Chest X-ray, AP view. Patient: 46 years old, sex M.
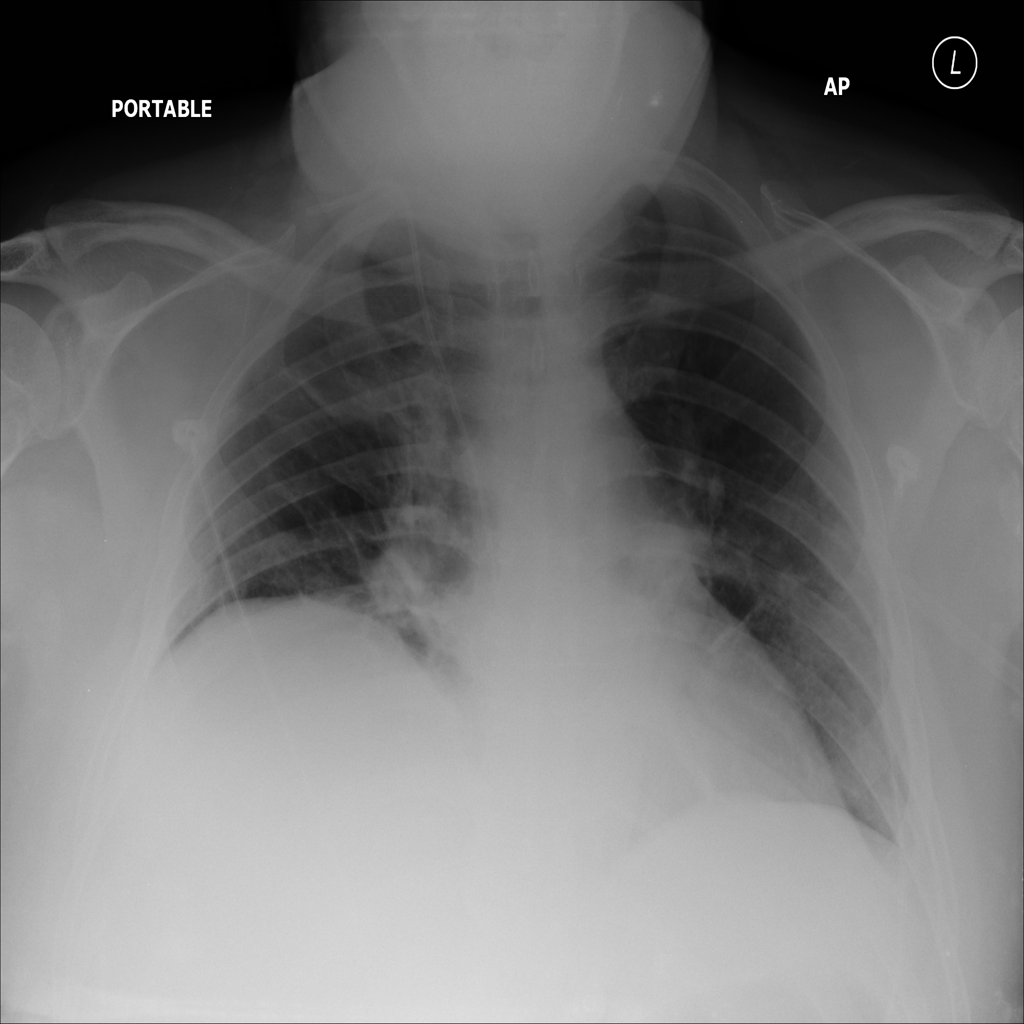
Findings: Atelectasis